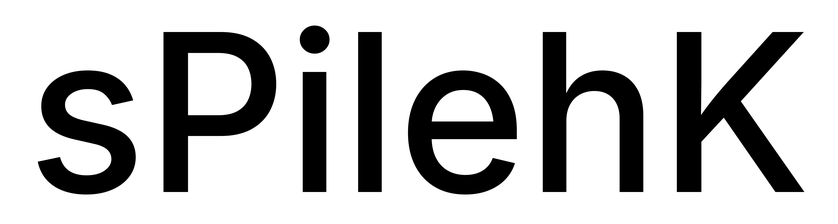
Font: Inter_Medium